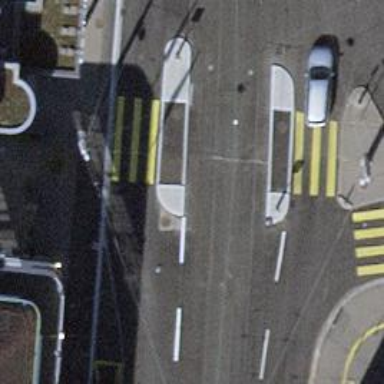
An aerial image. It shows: Uncontrolled zebra crossing with zebra markings.